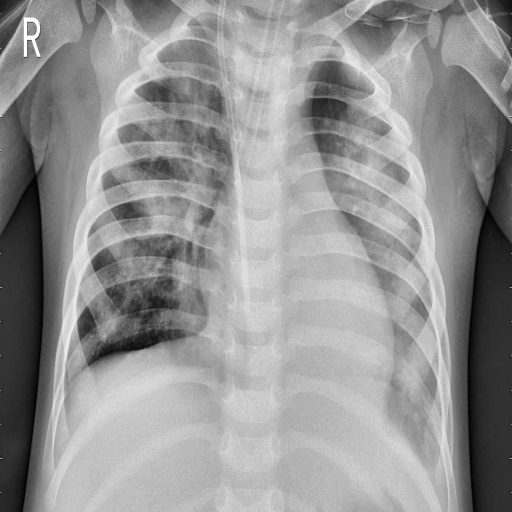
Finding: PNEUMONIA